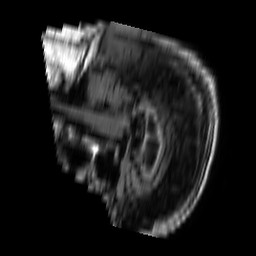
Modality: FLAIR
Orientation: sagittal
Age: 85
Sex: male
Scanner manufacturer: philips
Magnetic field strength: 1.5 T
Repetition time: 6 s
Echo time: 0.12 s